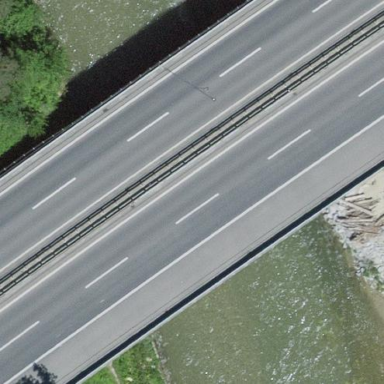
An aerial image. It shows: Man-made bridge.